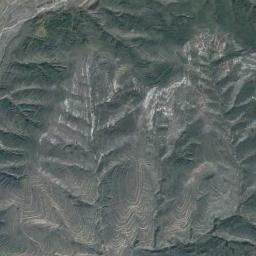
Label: mountain